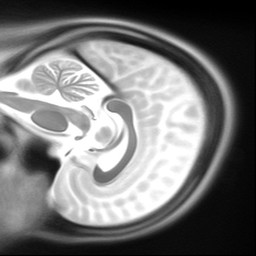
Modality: T2w
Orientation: sagittal